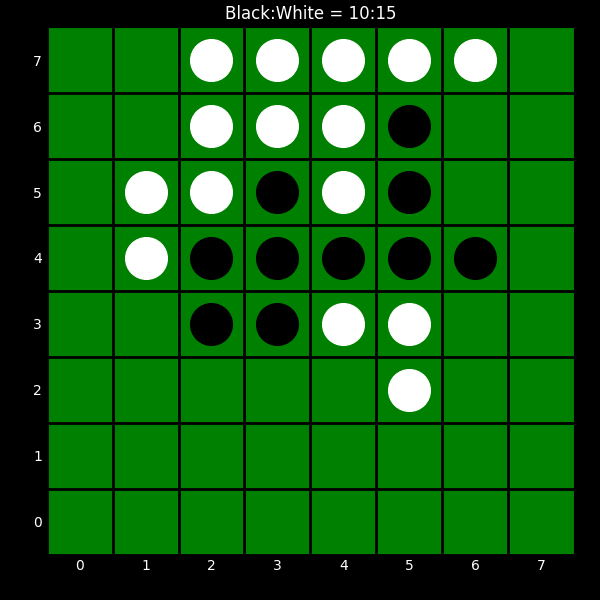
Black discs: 10
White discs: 15